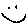
Label: smiley face